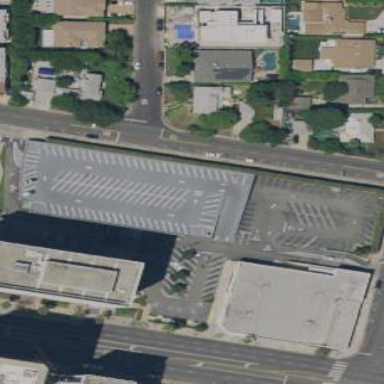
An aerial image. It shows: Retail building.